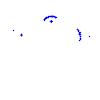
Particle: kaon